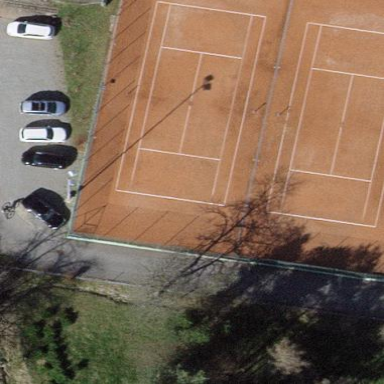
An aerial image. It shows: Tennis court on the leisure land pitch.